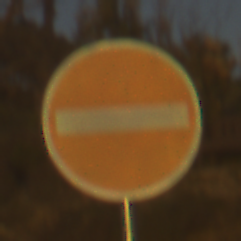
Verkehrszeichen: VerbotDerEinfahrt
Umgebung: Outdoor, RoadRail
Tageszeit: SunriseSunset
Wetter: PartlyCloudy
Licht: Natural
Jahreszeit: NotSpecified
Kontrast: HighContrast